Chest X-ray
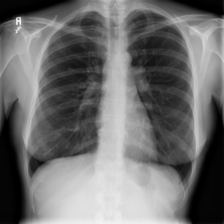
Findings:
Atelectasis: negative
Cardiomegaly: negative
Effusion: negative
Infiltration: positive
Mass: negative
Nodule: negative
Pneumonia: negative
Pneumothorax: negative
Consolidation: negative
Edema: negative
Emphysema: negative
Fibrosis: negative
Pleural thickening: negative
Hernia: negative